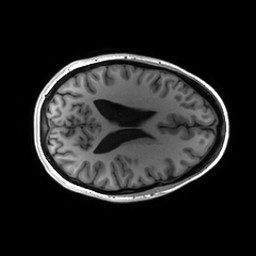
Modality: T1w
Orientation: axial
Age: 25
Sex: female
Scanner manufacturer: ge
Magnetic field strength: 3 T
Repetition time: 0.00724 s
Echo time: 0.0027 s